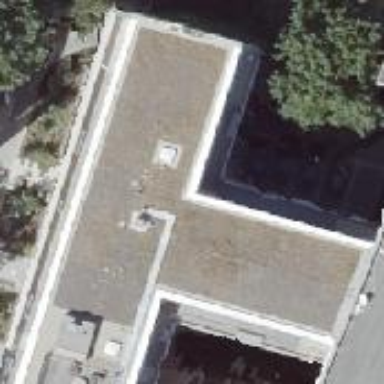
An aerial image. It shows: Part of building is shown in the image.